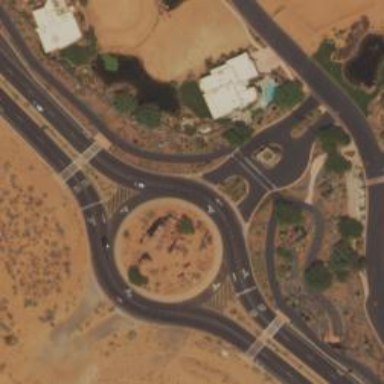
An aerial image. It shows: Primary highway intersecting roundabout.